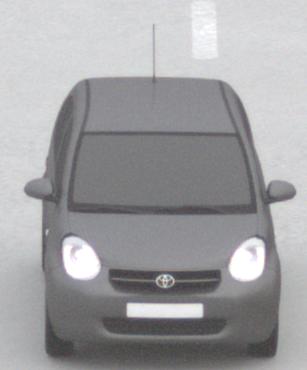
Make: Toyota
Model: Passo
Detailed model: Toyota Passo X Yururi
Model produced from: 2010
Model produced until: 2016
Doors: 5
Color: gray
Road condition: dry road
Daytime: morning or afternoon
Contrast: low contrast